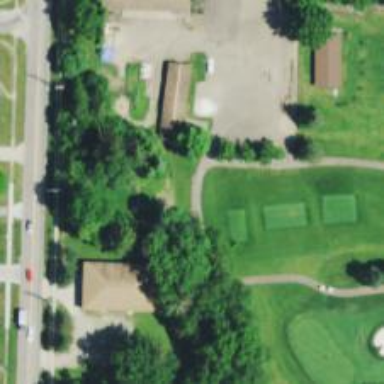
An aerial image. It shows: Path used for both walking and golf.